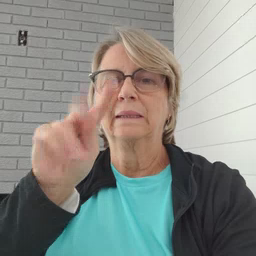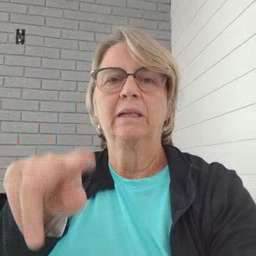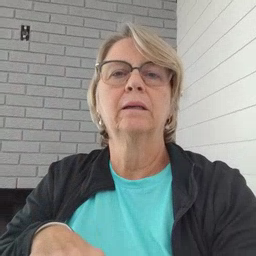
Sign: TV